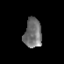
Tissue: prostate
Cell type: T cells
Senescence score: 0.3422
Nuclear area (px): 515
Mean DAPI intensity: 113.629